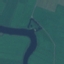
Land use / land cover: River